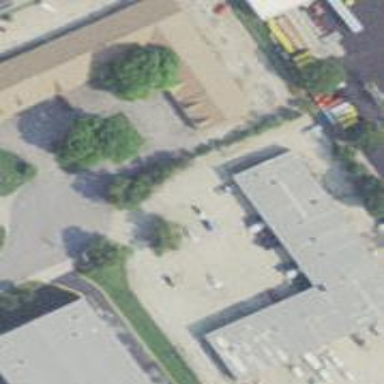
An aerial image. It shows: Commercial building.